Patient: sex F, age 72
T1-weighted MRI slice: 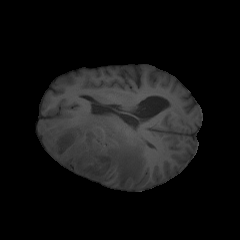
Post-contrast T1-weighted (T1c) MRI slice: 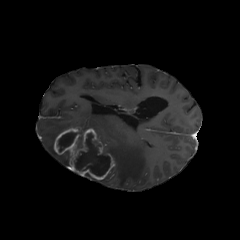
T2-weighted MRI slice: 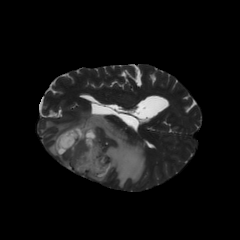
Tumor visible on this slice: yes
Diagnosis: Glioblastoma, IDH-wildtype
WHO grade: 4